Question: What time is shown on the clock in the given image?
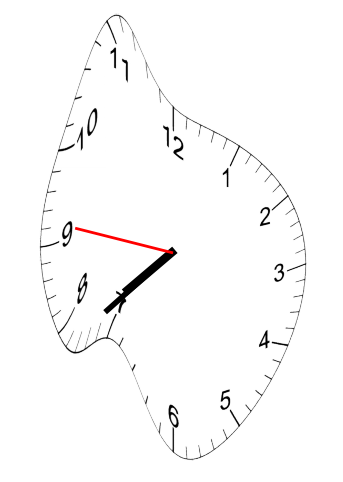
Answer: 07:37:46